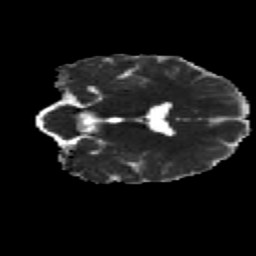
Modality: MD
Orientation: coronal
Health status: healthy
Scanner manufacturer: siemens
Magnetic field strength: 3 T
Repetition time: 12 s
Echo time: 0.092 s